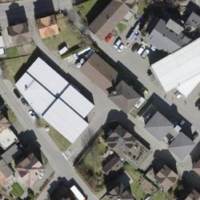
EUNIS habitat code: 54
Species observed at this site:
Chelidonium majus